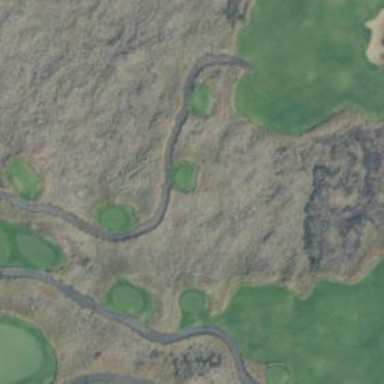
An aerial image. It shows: Path used for both walking and golf.